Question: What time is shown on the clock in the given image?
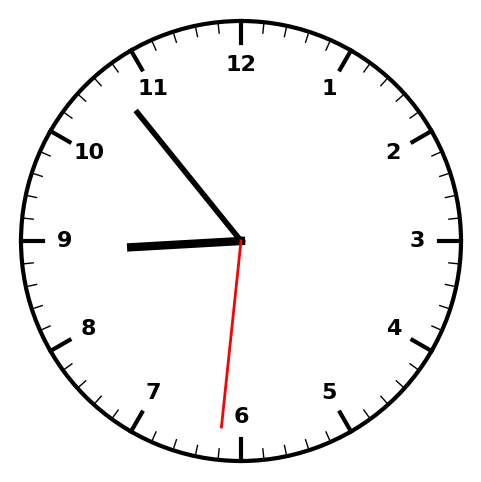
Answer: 08:53:31